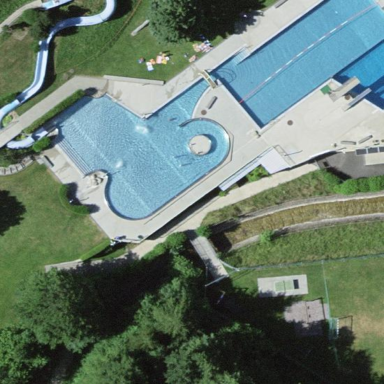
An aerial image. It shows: Swimming pool located in leisure land.